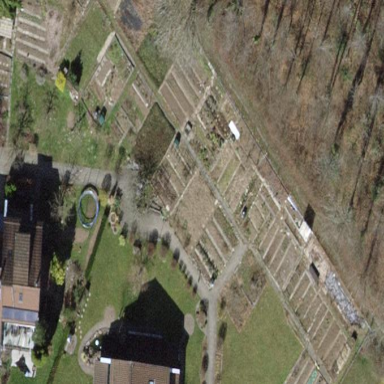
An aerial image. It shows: Area designated for allotments.